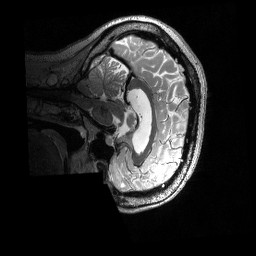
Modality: T2w
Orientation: sagittal
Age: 34
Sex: female
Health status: ill
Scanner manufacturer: siemens
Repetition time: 3.2 s